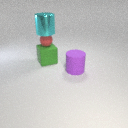
small red rubber sphere below large cyan metal cylinder